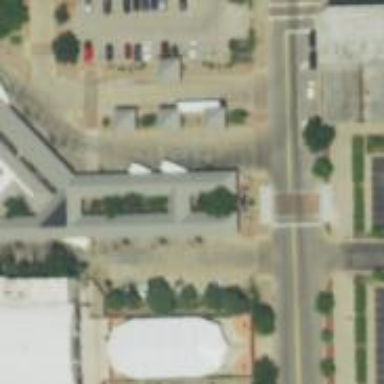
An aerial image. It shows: Transportation building.